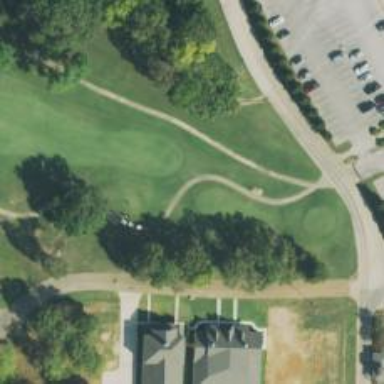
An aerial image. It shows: Golf cartpath that is also road path.